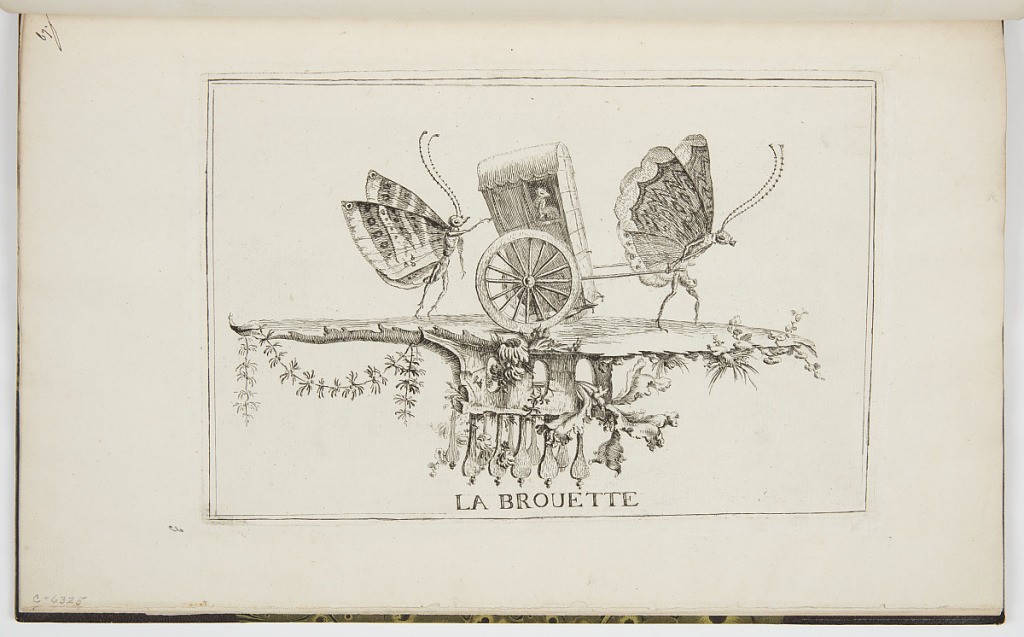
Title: La Brouette
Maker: Charles-Germain de Saint-Aubin, French, 1721–1786
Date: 1753-1757
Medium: Etching on laid paper
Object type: Bound print
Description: Scene depicting two butterflies transporting another butterfly in a wheelbarrow. The butterfly in back pushes the wheelbarrow, while the one in front pulls them. The area below the ground they are on is exposed, showing plants and roots, and the words "LA BROUETTE" are printed in black at bottom center. The plate is not signed or numbered.